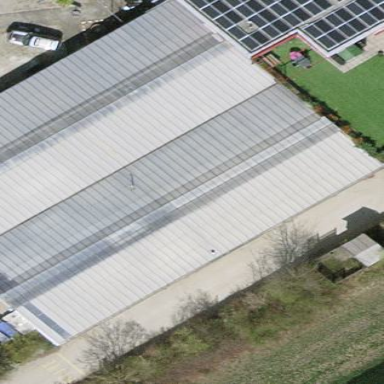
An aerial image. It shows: Garden centre housed in building.